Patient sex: M
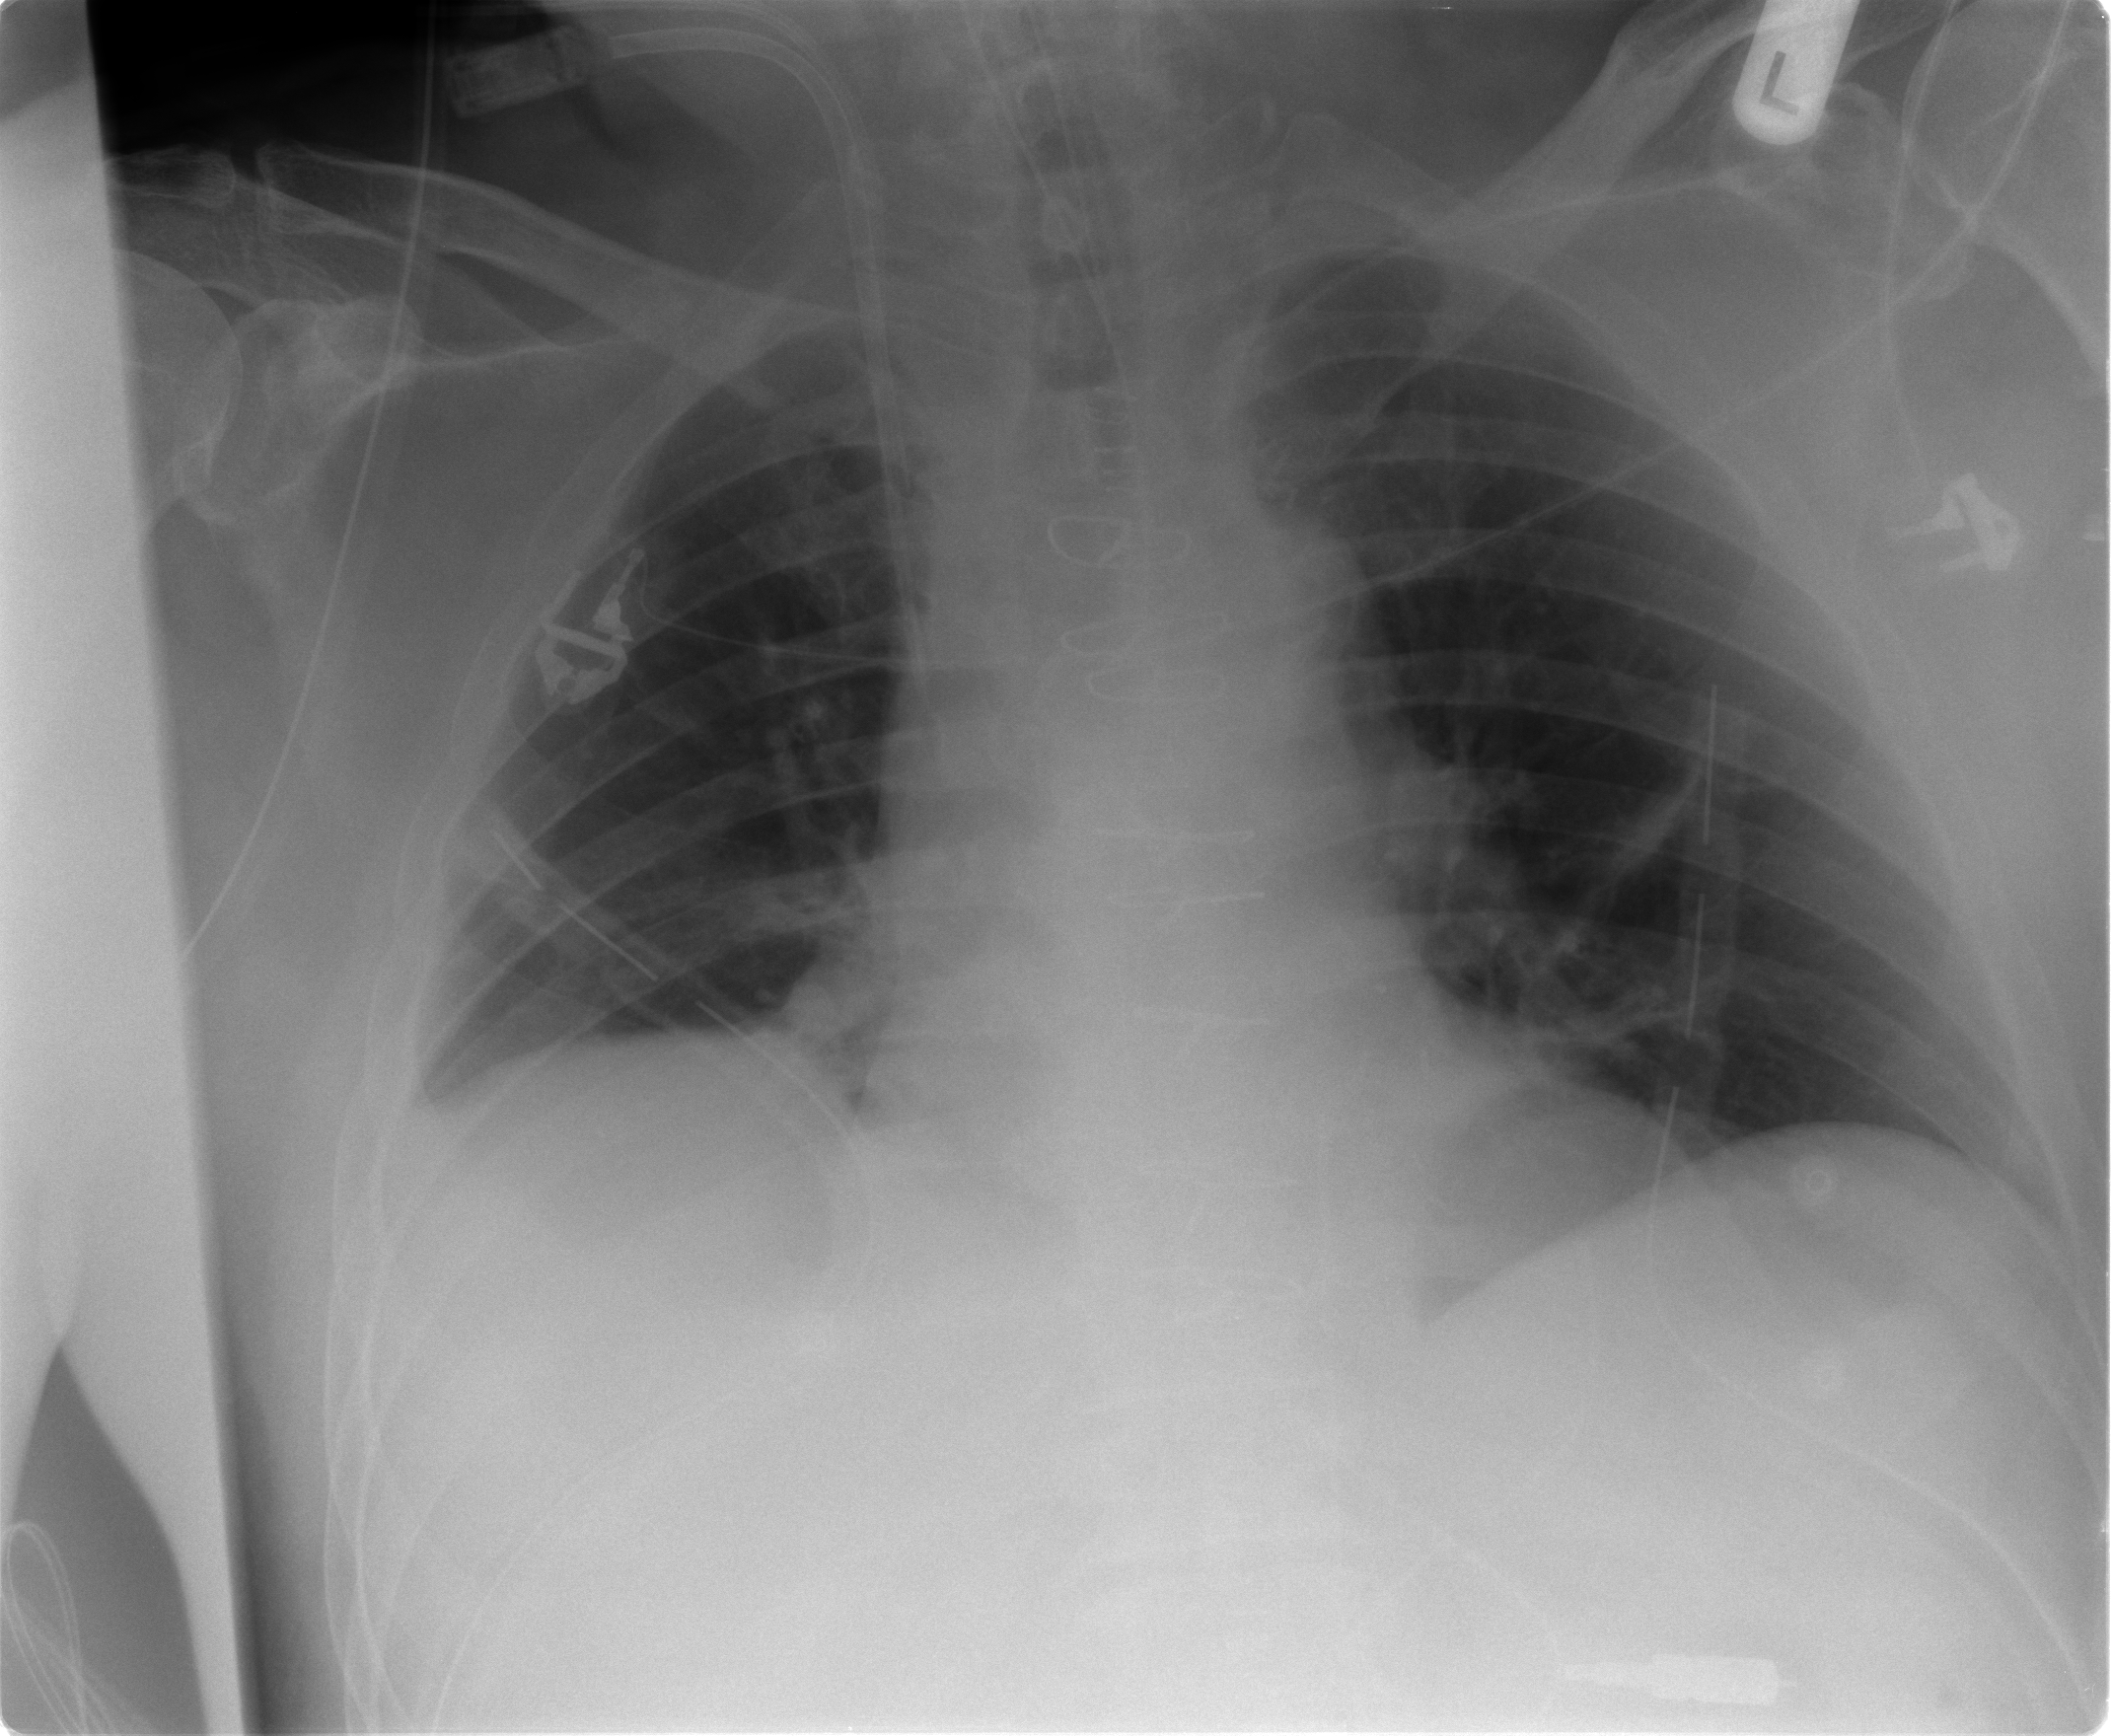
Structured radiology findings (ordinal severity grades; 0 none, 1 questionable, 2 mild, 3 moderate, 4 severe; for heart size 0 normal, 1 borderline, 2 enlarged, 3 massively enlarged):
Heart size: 0
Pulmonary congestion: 0
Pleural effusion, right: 2
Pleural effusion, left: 0
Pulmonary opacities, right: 0
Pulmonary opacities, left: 0
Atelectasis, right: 2
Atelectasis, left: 0